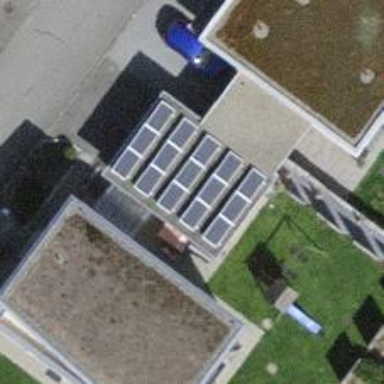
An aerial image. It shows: Solar power generator with photovoltaic panels.